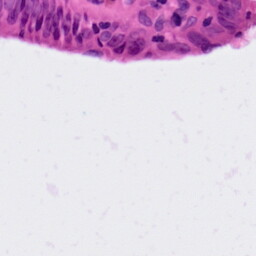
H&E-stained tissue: Colon